设常数$k>0$，$f(x)=\begin{cases}
|x+1|, & x\leq 0 \\
2^x - 1, & x>0
\end{cases}$，设$g(x)=f(x)-k$，若函数$y=g(x)$恰有三个零点，则$k$的取值范围是\underline{\qquad}.
【解答】
\noindent 【答案】$(0,1]$\\
\noindent 【解析】由题设$f(x)=\begin{cases}
-x-1, & x\leq -1 \\
x+1, & -1<x\leq 0 \\
2^x-1, & x>0
\end{cases}$，又函数$y=g(x)$恰有三个零点，\\
\noindent 所以$f(x)$与$y=k$有三个交点，而$f(x)$的大致图象如下，







\noindent 由图及已知，$0<k\leq 1$，即参数取值范围为$(0,1]$.
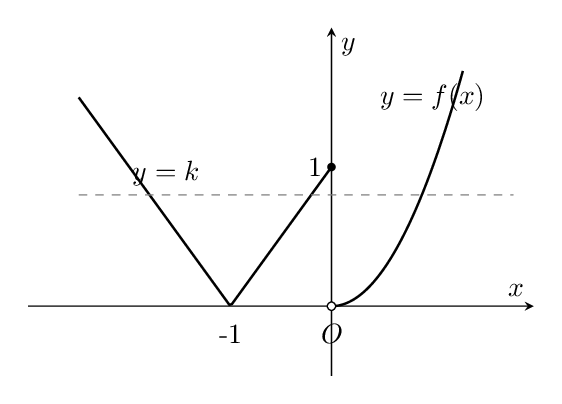